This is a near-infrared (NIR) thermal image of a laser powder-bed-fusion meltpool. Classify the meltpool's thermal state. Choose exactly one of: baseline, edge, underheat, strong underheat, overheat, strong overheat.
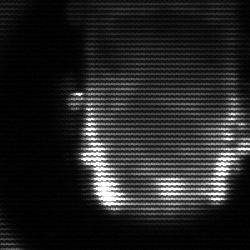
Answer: baseline